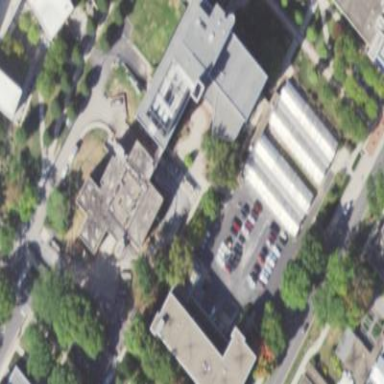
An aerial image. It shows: University building.